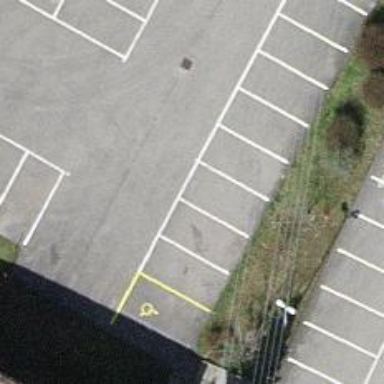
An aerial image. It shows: Parking aisle designated as service road.